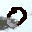
Label: 0